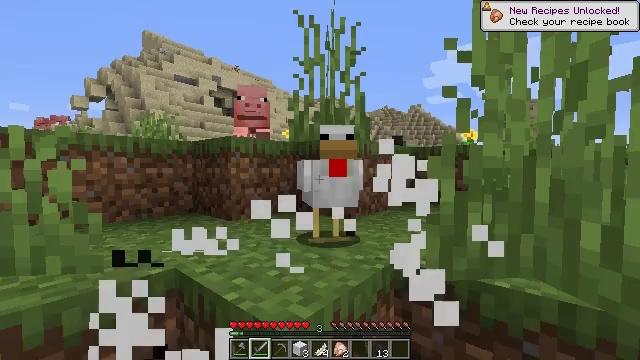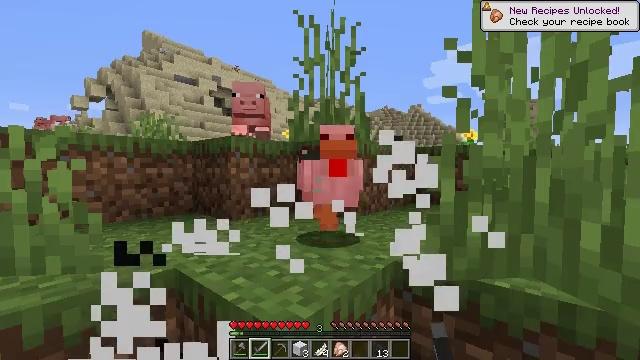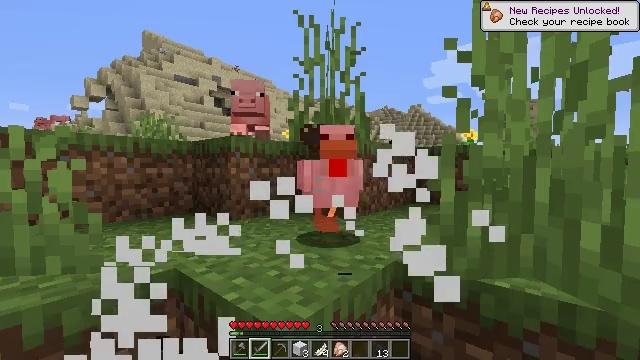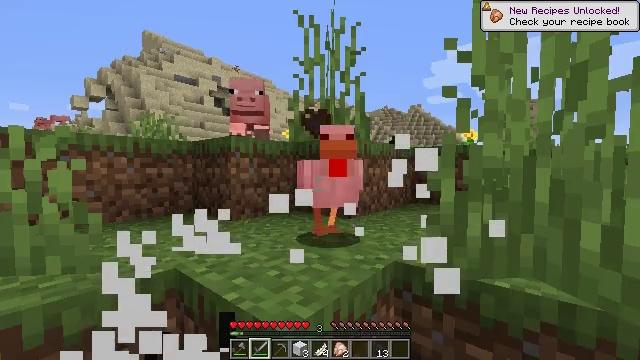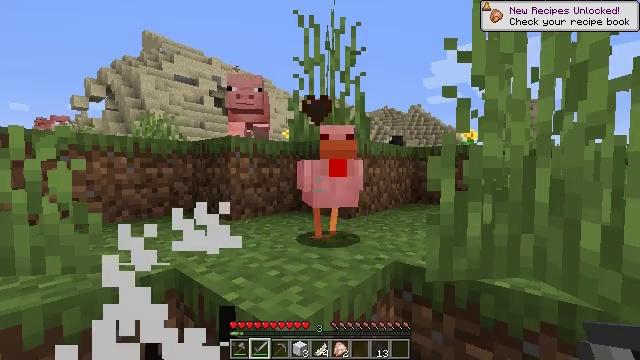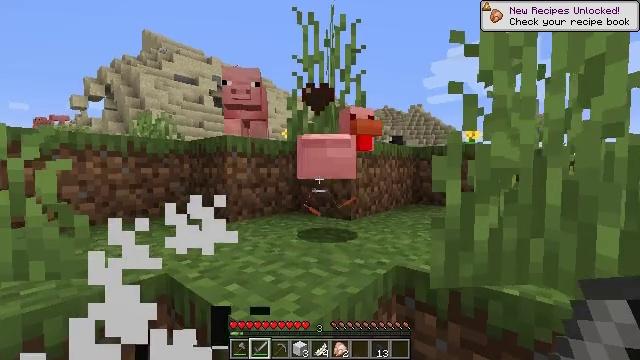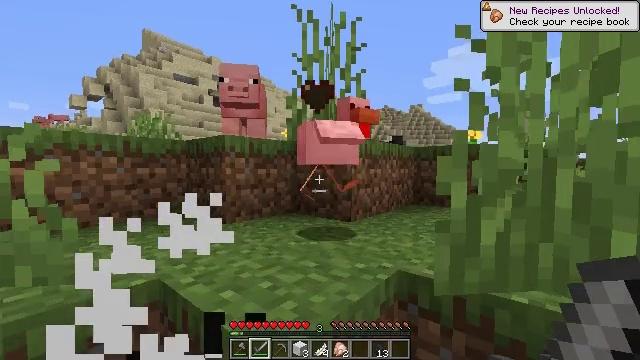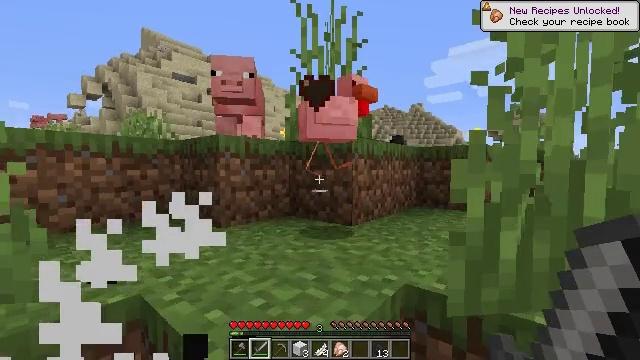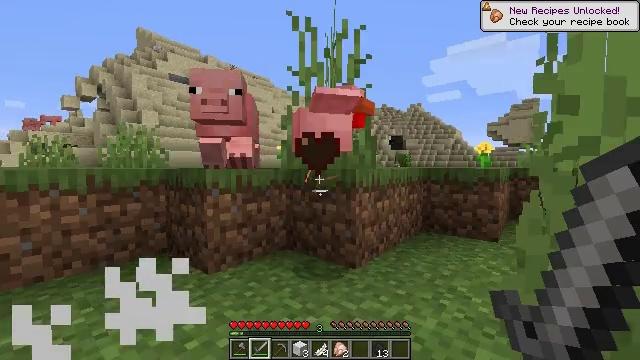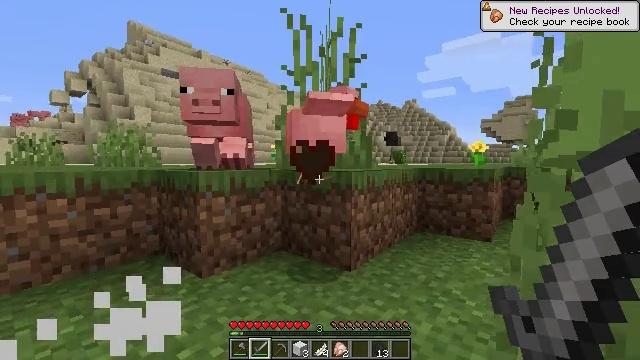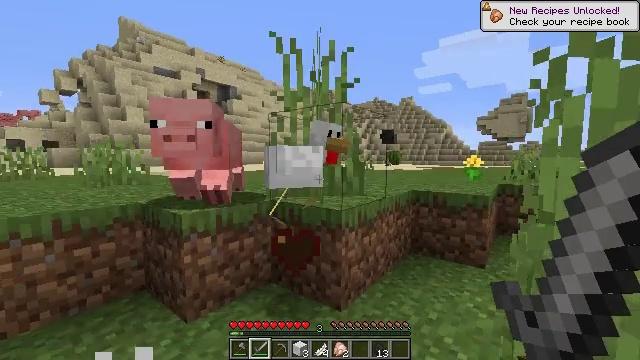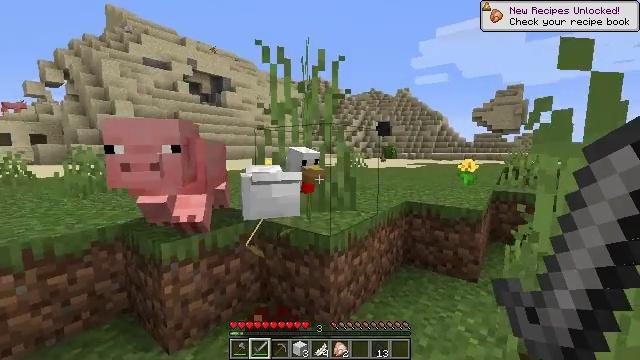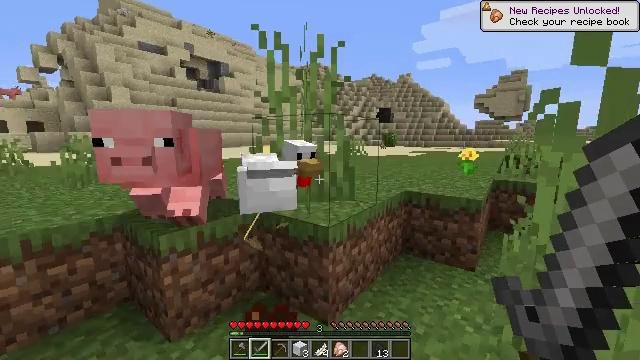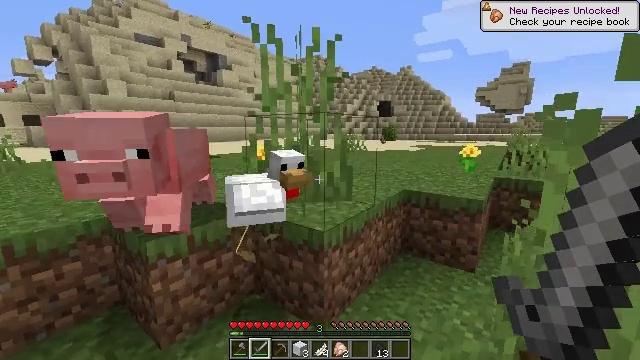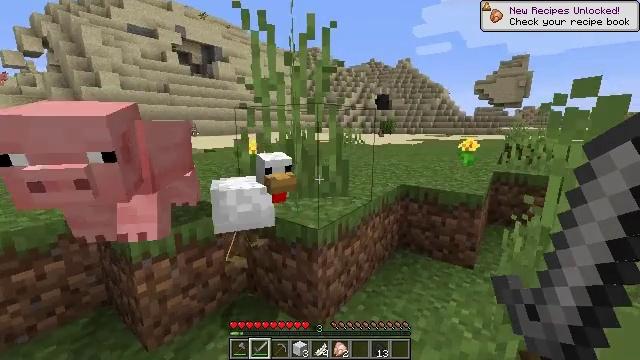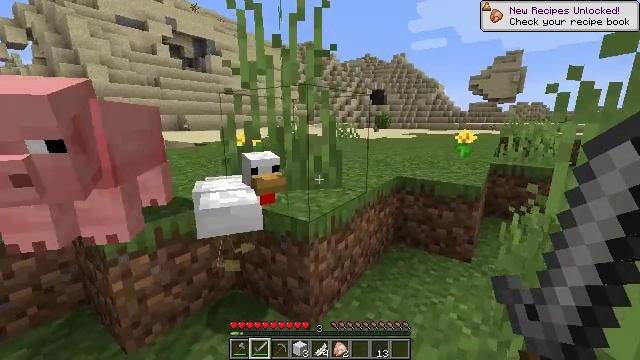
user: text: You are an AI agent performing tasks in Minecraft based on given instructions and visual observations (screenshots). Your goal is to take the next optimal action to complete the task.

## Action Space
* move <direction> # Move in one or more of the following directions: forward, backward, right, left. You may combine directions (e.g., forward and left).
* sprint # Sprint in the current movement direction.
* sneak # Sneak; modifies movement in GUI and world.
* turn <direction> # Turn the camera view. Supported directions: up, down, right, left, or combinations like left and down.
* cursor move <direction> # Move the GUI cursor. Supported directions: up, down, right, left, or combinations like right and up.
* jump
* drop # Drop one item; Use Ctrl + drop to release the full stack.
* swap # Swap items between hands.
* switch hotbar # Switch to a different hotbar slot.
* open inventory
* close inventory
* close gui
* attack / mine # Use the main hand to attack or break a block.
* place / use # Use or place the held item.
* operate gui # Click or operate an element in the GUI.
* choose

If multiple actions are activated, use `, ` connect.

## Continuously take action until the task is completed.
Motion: motion action
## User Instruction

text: Kill the chicken.
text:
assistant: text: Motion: no_op
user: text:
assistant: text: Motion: no_op
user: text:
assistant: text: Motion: no_op
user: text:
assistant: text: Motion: no_op
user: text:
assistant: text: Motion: move forward
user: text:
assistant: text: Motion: move forward
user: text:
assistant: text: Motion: move forward
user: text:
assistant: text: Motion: move forward, jump
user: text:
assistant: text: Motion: move forward, turn right, jump
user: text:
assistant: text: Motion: move forward, turn down, jump
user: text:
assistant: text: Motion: move forward, turn down, jump
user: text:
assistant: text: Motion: move forward, turn down, jump
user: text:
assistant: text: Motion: move forward, turn down
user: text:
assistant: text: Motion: move forward, turn down
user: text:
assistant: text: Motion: move forward, turn right
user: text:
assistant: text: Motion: move forward, turn down
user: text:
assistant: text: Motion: turn down
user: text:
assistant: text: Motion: turn left
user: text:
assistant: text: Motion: turn left and up
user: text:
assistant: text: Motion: turn left
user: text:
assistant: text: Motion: turn left
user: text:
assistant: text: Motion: turn left and down
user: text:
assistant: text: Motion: turn left and down
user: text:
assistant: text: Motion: turn left and down
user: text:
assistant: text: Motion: turn left and down
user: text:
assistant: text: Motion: turn right and down
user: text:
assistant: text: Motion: turn right
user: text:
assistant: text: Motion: attack / mine
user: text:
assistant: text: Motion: attack / mine
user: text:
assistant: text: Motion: no_op